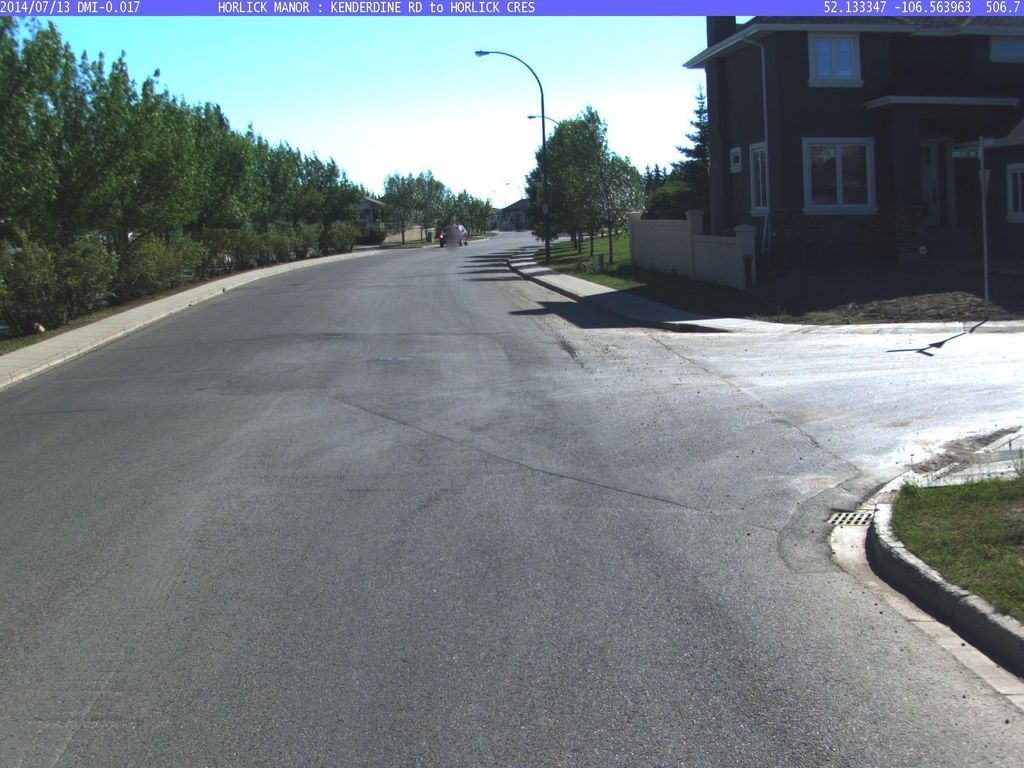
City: saskatoon